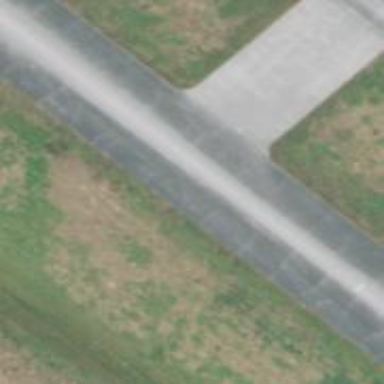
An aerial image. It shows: Runway surface made of asphalt at airport.